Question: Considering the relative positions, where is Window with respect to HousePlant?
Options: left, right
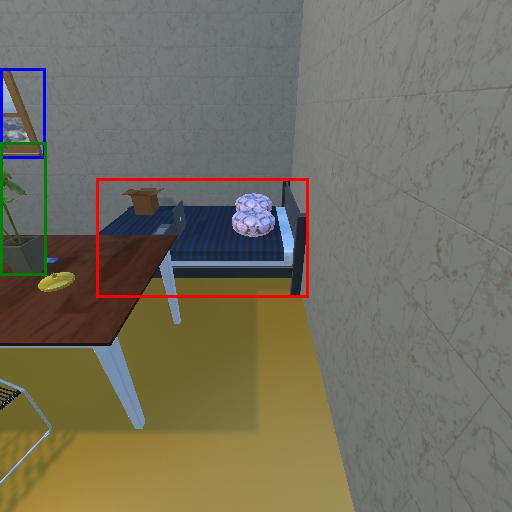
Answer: left